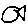
Label: fish